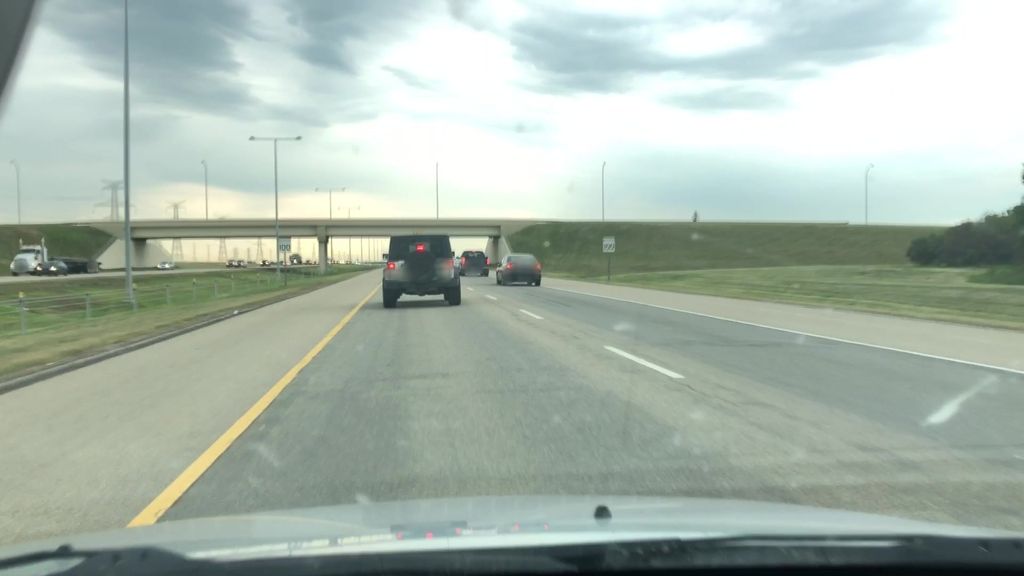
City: edmonton